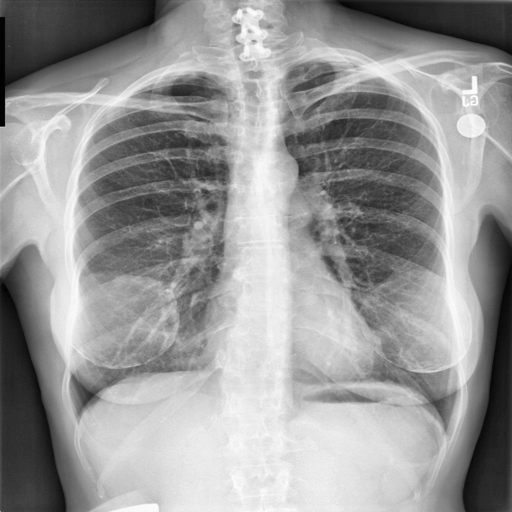
Finding: NORMAL